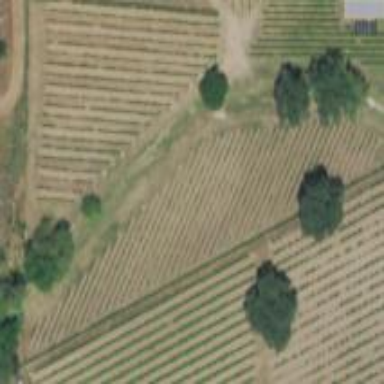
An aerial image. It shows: Vineyard growing wine grapes.